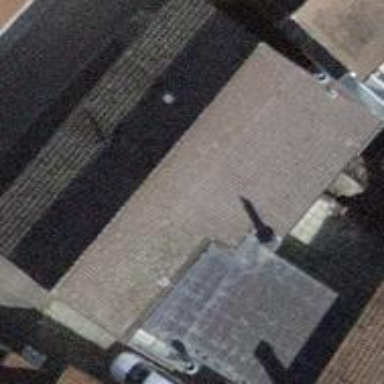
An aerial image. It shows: Building with tiled roof.